Question: I need to generate PDF, ready to be printed as report.
I use wicked_pdf gem.
My Controller:
'''
render pdf: "file_name", # Excluding ".pdf" extension.
page_size: nil,
page_width: 210,
page_height: 297,
orientation: 'Landscape'
'''
My pdf.erb:
'''
<body onload='number_pages' bgcolor="#ff00FA">
<div style="height: 210mm">
<%= image_tag "https://static.pexels.com/photos/160699/girl-dandelion-yellow-flowers-160699.jpeg", width: "300px"%>
</div>
'''
I made small sample to show my issue (see screenshot below).
I can't figure out how to make pdf without white fields around, I need body to fill all document.
Thank you!

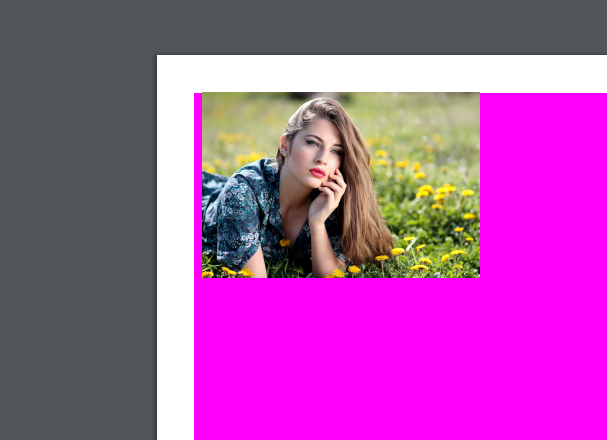
Answer: Have you tried setting the margins to 0? Something like:
'''
render pdf: "file_name", # Excluding ".pdf" extension.
page_size: nil,
page_width: 210,
page_height: 297,
orientation: 'Landscape',
margin: {
top: 0, # default 10 (mm)
bottom: 0,
left: 0,
right: 0
}
'''